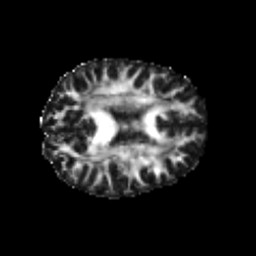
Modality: FA
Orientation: axial
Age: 21
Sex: female
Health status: healthy
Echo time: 0.074 s